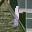
Label: 1